The image is the raw time-domain waveform of a rolling-element bearing's vibration signal. Based on the visible evidence, which condition applies: normal, inner_race, outer_race, ball?
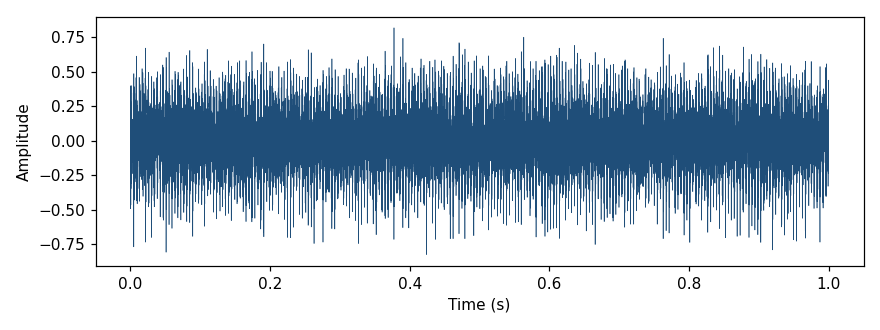
Answer: outer_race